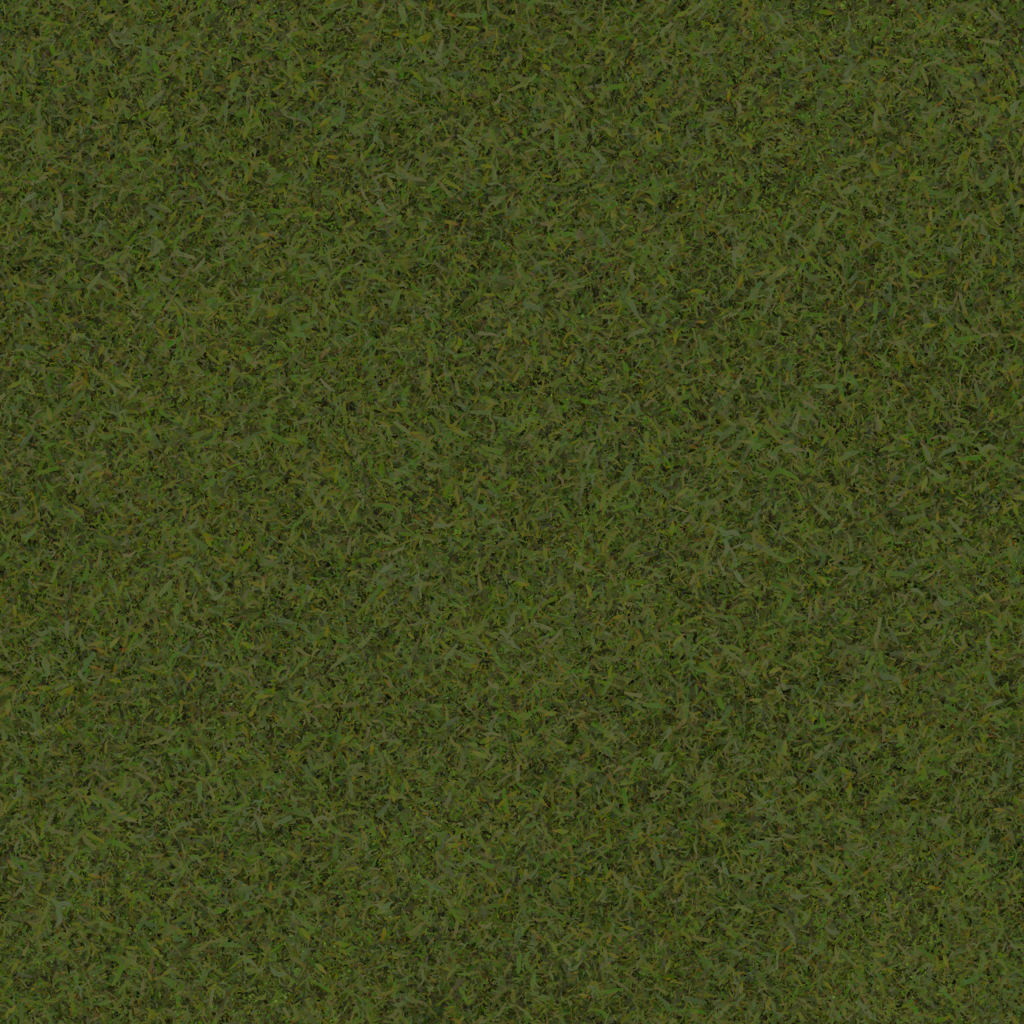
Texture map type: Color